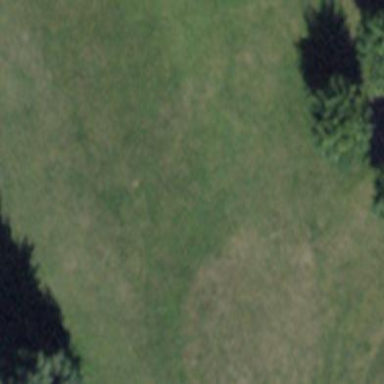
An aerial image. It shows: Helipad with grass surface at the airport.